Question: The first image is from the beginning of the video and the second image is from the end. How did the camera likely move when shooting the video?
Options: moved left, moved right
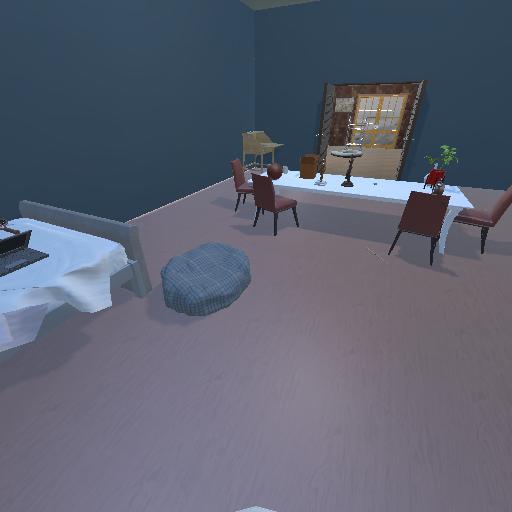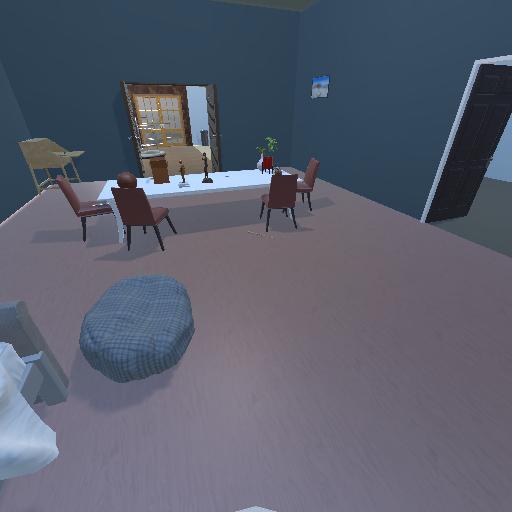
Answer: moved left